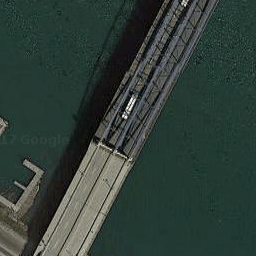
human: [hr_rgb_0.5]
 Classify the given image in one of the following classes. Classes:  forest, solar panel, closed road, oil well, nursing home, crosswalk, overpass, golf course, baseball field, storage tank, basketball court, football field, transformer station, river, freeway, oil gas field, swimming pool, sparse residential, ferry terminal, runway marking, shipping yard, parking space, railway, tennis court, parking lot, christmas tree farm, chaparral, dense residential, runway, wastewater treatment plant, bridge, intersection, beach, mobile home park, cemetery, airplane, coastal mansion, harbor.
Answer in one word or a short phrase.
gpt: bridge